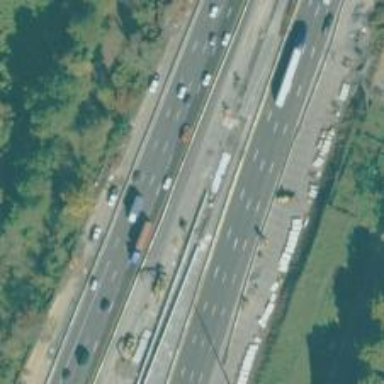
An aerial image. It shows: Toll gantry on the road.